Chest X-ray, PA view. Patient: 19 years old, sex F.
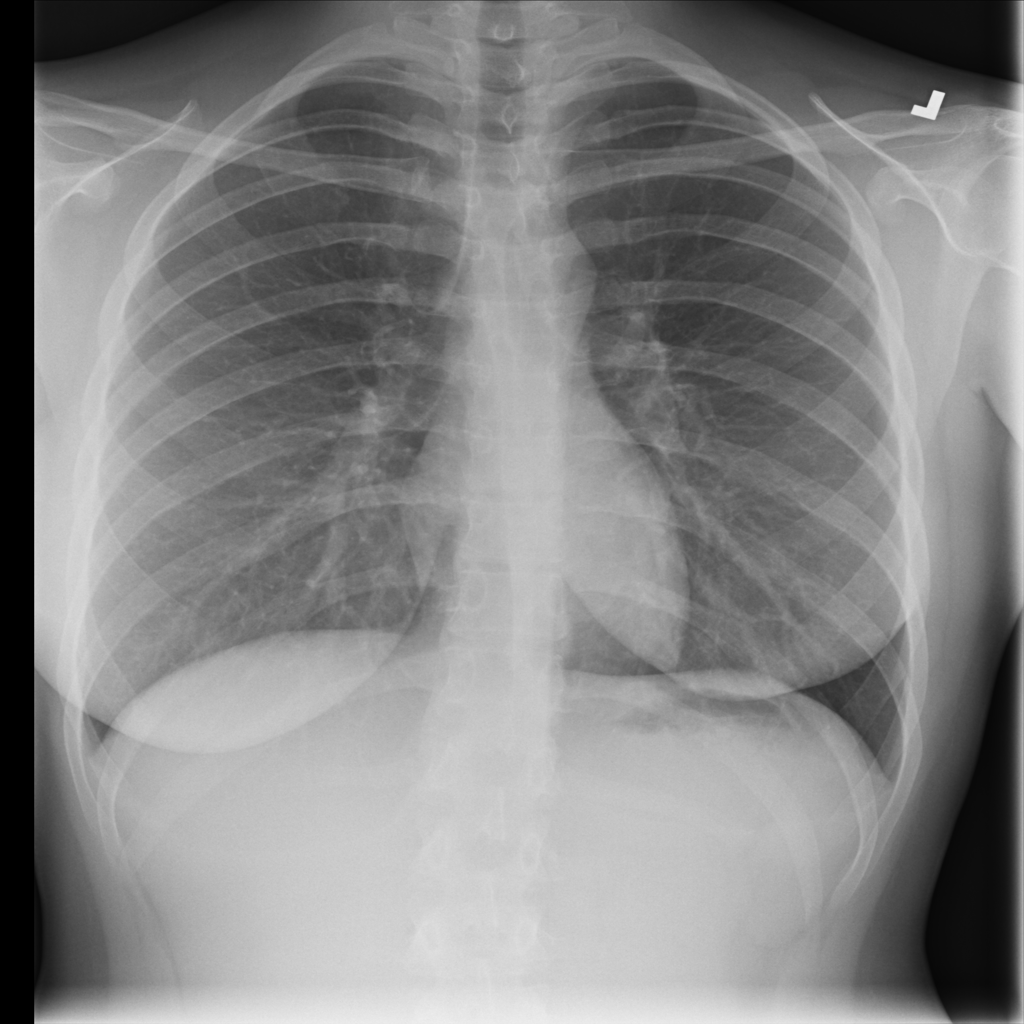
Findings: No Finding